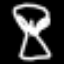
Label: hourglass